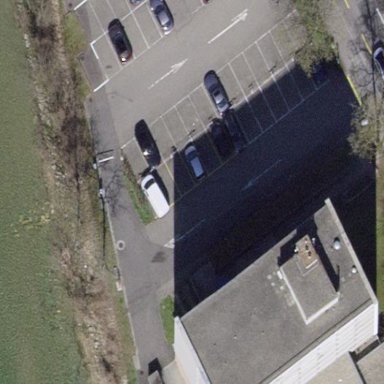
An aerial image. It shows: Bicycle parking facility.